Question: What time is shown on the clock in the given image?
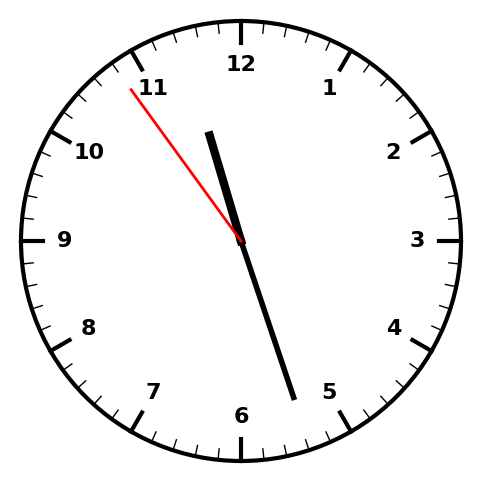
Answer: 11:26:54